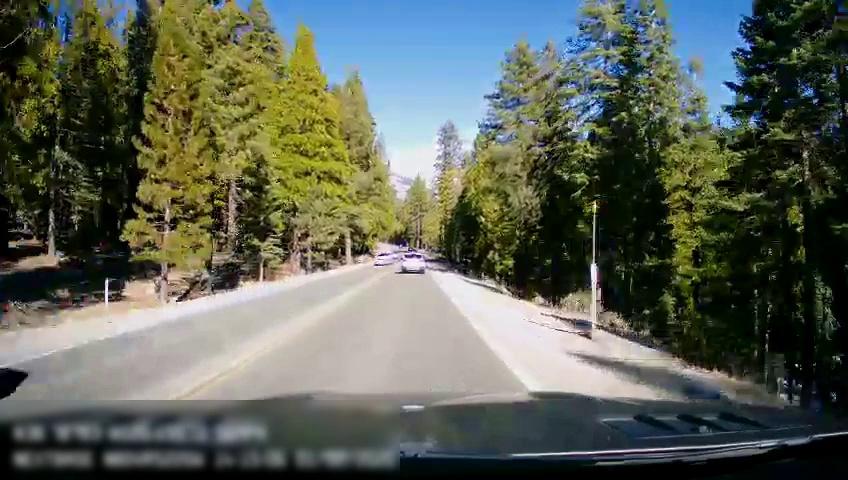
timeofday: Day
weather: Sunny
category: Drivable Space
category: Vehicles | SUV
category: Lanes | Opposite Lane
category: Lanes | Opposite Lane
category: Lanes | Current Lane
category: Lanes | Current Lane